Aerial crown-view tile of a tropical tree (Barro Colorado Island, Panama), acquired 20250124:
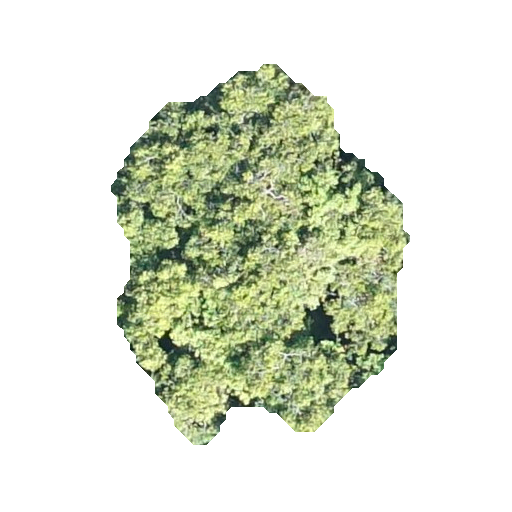
Species: Guatteria lucens
GBIF accepted scientific name: Guatteria lucens
Crown area: 119.111 m²